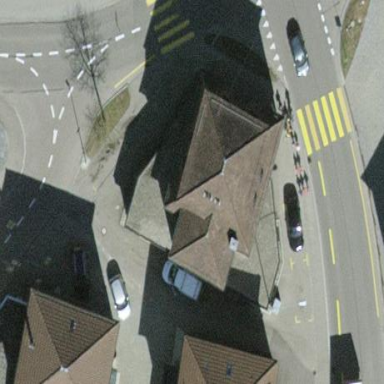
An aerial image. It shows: Hotel building with mansard roof.